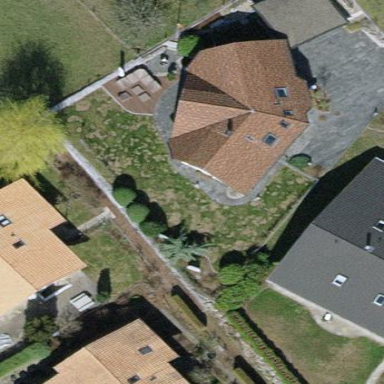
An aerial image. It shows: Building with tile roof.